Field crop: maize
Growth stage: 1
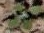
Species: chenopodium